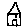
Label: house